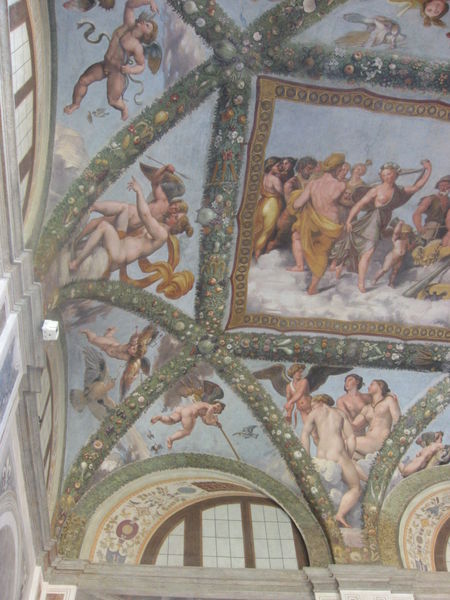
Titel: Loggia der Psyche, Villa Farnesina
Künstler: Baldassare Peruzzi
Standort: Rom, Villa Farnesina (EU - I - Latium)
Schlagwörter: akt, blau, flügel, gemälde, himmel, nackt, wolken, frauen, gelb, grün, menschen, blumen, fenster, frau, männer, weiss, rot, malerei, architektur, barock, blass, vögel, kirche, gewand, gold, decke, gewänder, girlande, engel, früchte, farbig, bogen, italien, stab, weis, foto, bögen, gewölbe, palast, rom, girlanden, photo, sims, götter, vatikan, deckengemälde, fresko, bänder, amor, putten, eule, ackt, putti, fresco, trompete, raffael, deckengewölbe, stanzen, cherub, deckenfresco, lustschloß